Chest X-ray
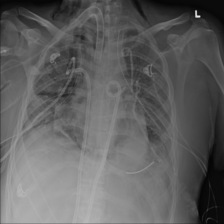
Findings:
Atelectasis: negative
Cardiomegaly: negative
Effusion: negative
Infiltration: negative
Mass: negative
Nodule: negative
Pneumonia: negative
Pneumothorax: positive
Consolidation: negative
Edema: negative
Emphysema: negative
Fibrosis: negative
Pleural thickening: negative
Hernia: negative